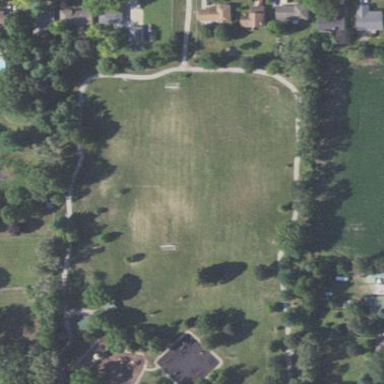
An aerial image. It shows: Park.